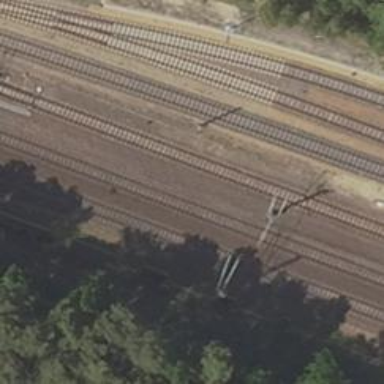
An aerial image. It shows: Railway signal.